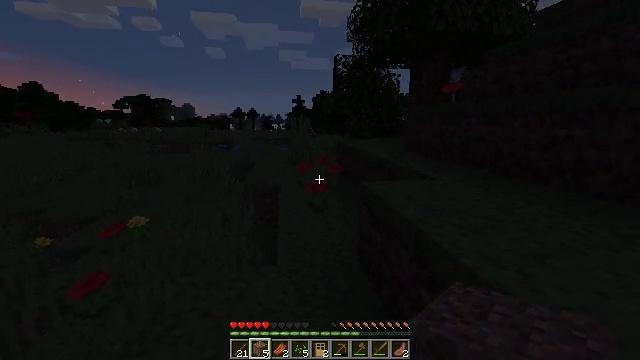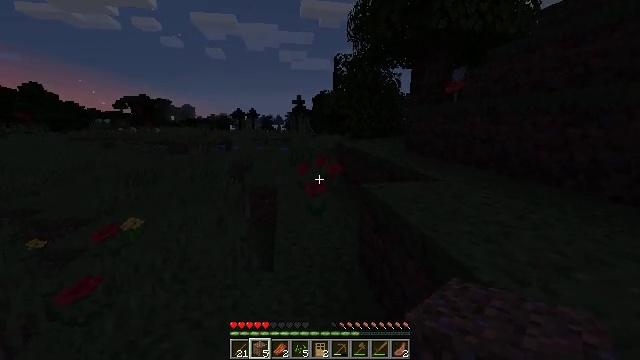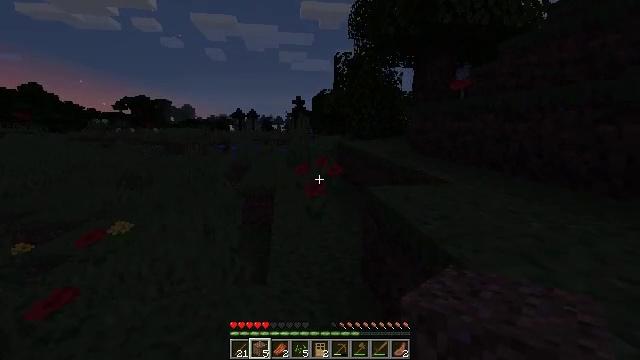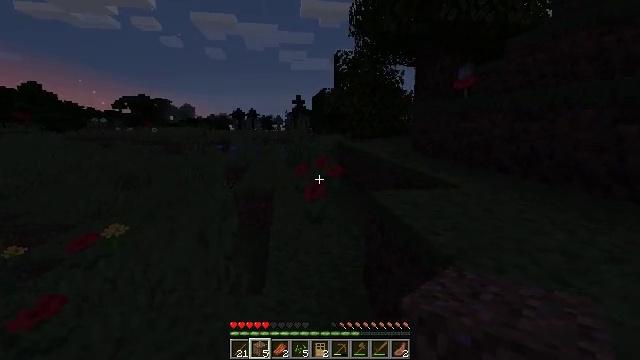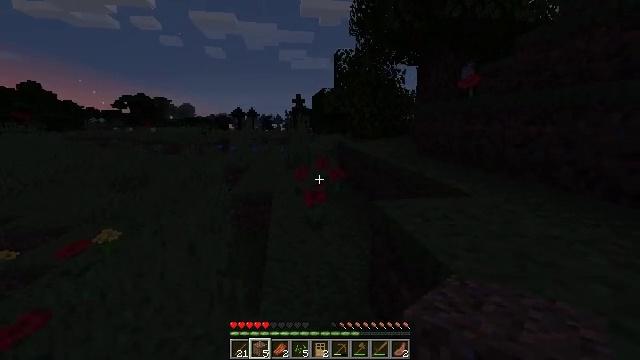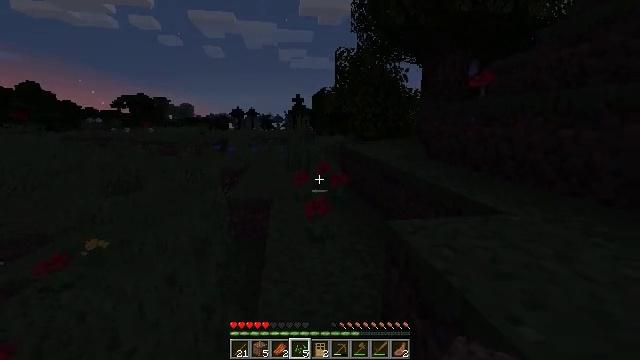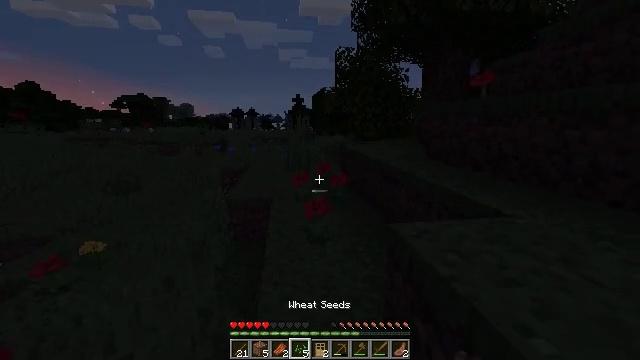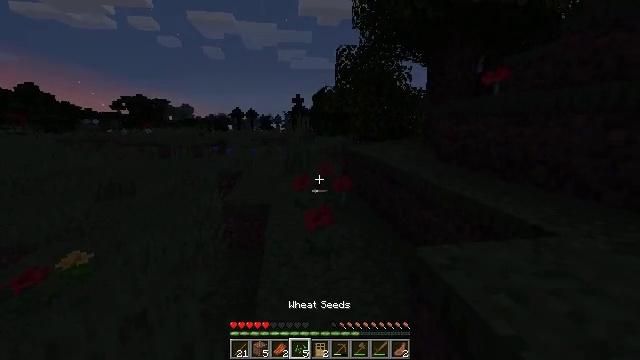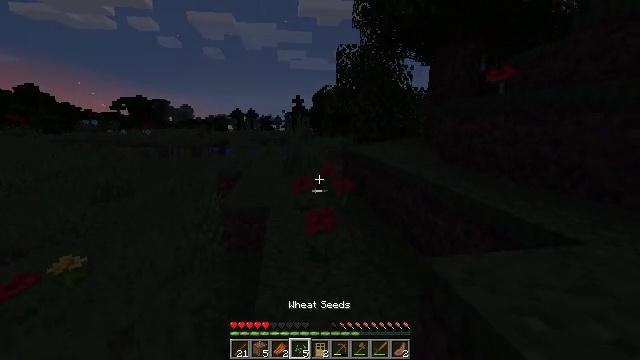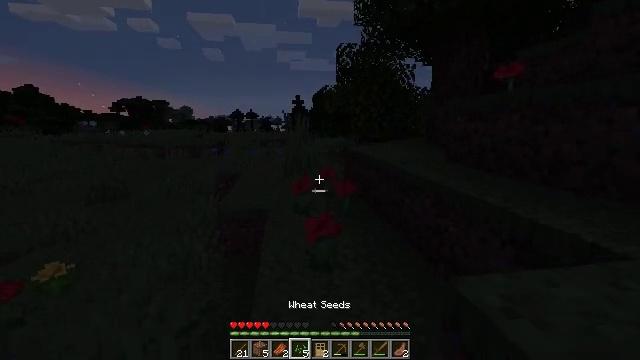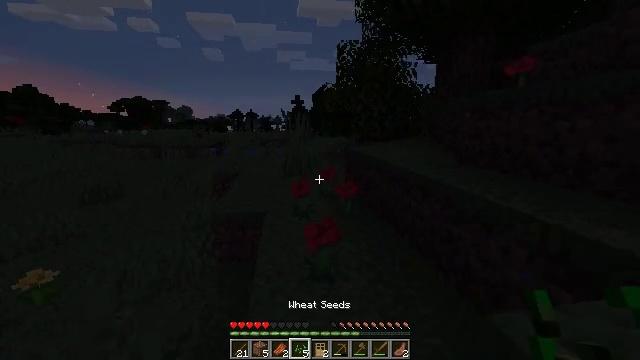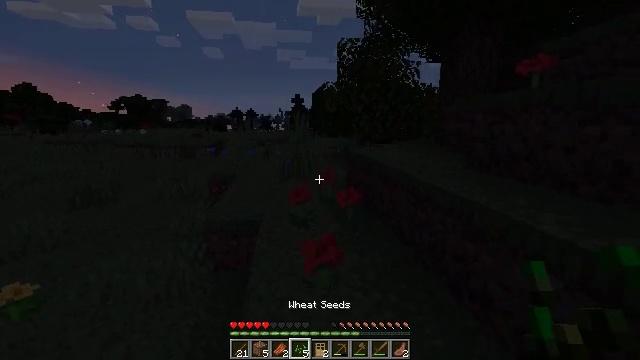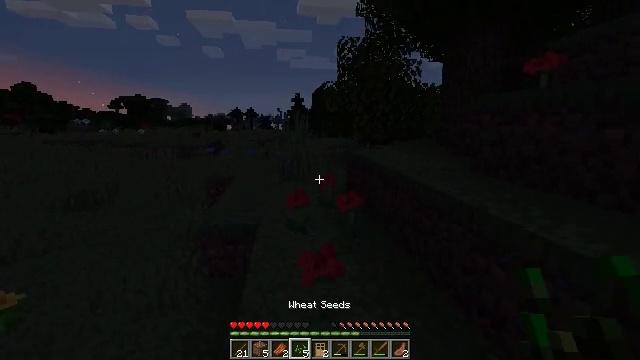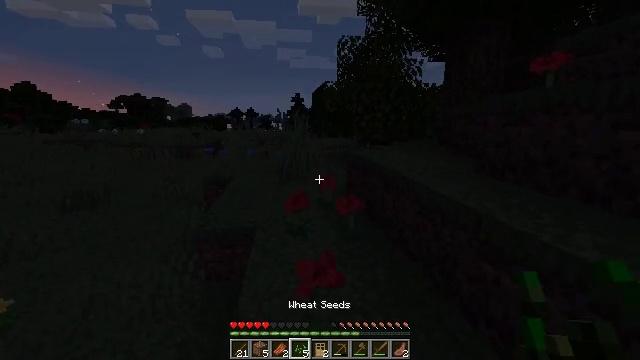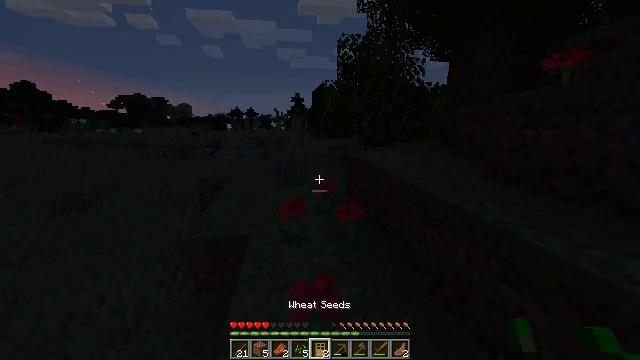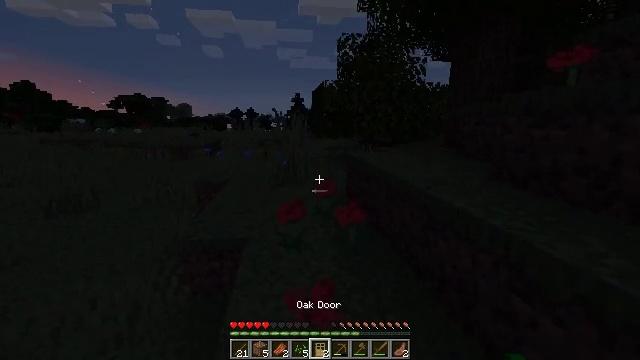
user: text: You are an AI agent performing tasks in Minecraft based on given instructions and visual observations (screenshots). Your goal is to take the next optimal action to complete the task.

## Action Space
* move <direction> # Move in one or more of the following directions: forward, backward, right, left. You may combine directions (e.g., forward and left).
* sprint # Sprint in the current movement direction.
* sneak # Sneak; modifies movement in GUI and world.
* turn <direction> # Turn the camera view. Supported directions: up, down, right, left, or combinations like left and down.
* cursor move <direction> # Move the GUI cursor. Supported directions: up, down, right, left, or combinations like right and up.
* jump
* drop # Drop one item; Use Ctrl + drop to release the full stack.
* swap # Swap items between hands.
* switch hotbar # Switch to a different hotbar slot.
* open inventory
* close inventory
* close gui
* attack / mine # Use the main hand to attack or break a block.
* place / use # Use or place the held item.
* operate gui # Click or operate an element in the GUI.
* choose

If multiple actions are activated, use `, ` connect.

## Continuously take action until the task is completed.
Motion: motion action
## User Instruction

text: Remove the torch from its spot.
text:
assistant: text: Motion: move forward
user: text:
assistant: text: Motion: move forward
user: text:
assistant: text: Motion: move forward
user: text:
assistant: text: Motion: move forward
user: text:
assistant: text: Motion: move forward, switch to hotbar 4
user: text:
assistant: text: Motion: move forward, switch to hotbar 4
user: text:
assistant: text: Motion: move forward, switch to hotbar 4
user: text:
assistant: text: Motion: move forward, switch to hotbar 4
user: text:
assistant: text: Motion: move forward
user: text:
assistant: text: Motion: move forward
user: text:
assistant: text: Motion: move forward
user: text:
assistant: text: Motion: move forward
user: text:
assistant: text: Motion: move forward
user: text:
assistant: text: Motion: move forward, switch to hotbar 5
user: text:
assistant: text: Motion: move forward, switch to hotbar 5
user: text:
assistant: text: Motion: move forward, switch to hotbar 5
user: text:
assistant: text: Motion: move forward, switch to hotbar 5
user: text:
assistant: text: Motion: move forward
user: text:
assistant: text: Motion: move forward
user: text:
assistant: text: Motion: move forward
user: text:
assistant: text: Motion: move forward
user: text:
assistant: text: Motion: move forward
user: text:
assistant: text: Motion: move forward
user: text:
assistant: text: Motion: move forward
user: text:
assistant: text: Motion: move forward
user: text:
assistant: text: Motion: move forward
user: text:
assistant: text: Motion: move forward, switch to hotbar 6
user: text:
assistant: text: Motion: move forward, switch to hotbar 6
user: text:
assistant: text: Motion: move forward, switch to hotbar 6
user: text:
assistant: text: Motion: move forward